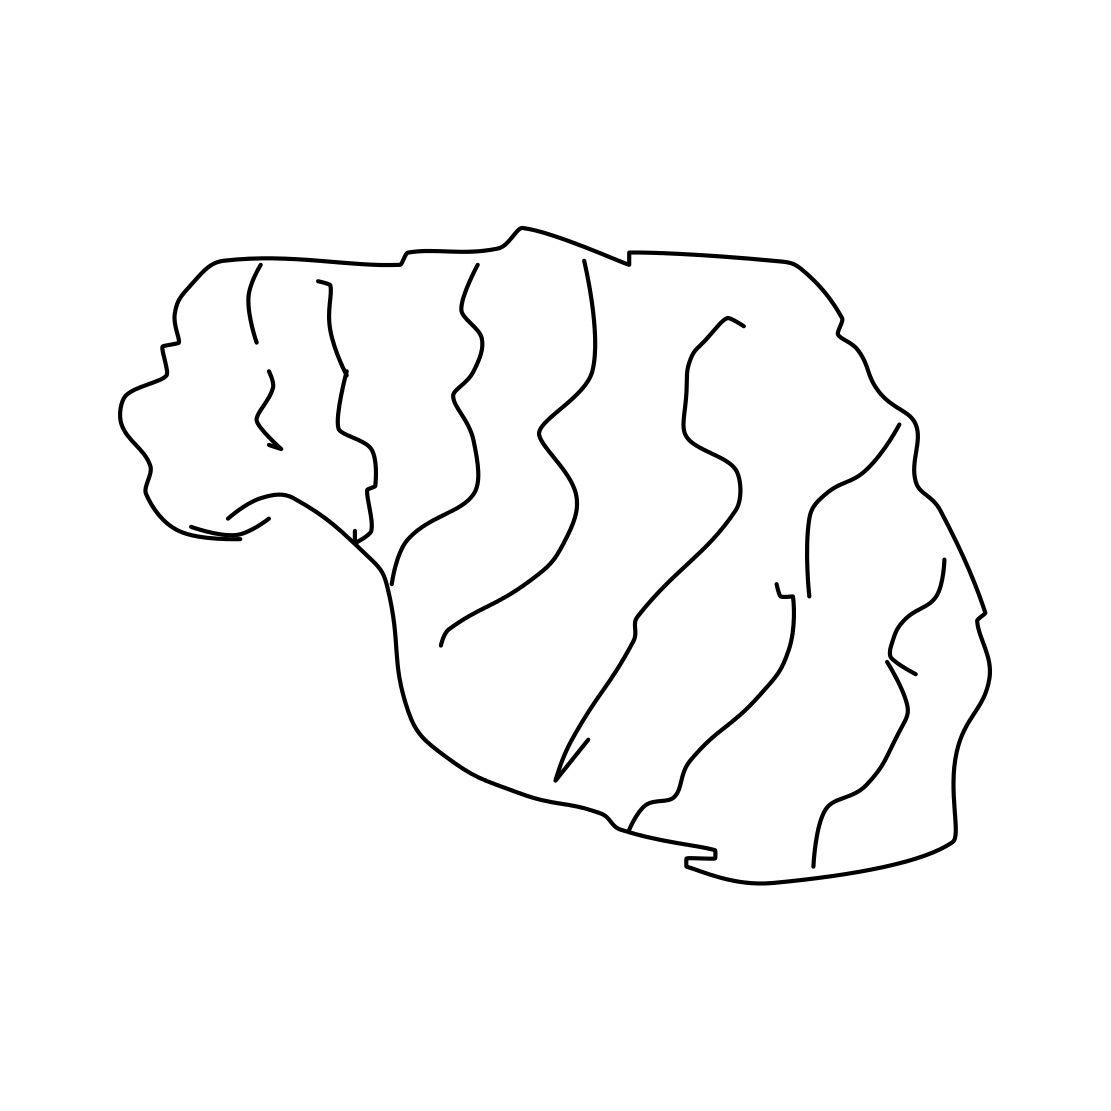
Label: brain